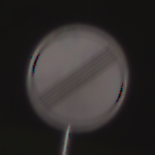
Verkehrszeichen: EndeSaemtlicherBegrenzungen
Umgebung: Outdoor, Suburban
Tageszeit: Night
Wetter: PartlyCloudy
Licht: Artificial
Jahreszeit: NotSpecified
Kontrast: HighContrast